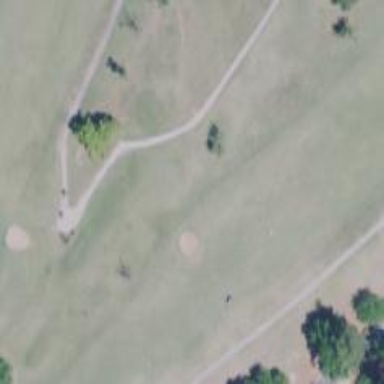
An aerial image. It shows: View of golf hole.